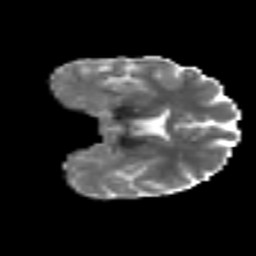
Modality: MD
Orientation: coronal
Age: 47
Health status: ill
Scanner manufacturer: philips
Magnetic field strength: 3 T
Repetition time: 9 s
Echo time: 0.127 s